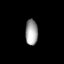
Tissue: lung
Cell type: Myeloid cells
Senescence score: 0.5608
Nuclear area (px): 314
Mean DAPI intensity: 160.019